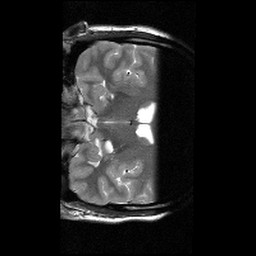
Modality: T2w
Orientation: coronal
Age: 24
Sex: male
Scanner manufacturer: siemens
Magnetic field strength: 3 T
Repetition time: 9.25 s
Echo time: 0.064 s